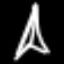
Label: The Eiffel Tower